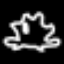
Label: frog